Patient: sex M, age 55
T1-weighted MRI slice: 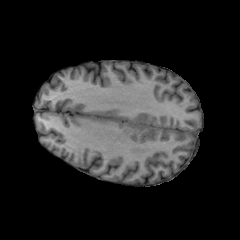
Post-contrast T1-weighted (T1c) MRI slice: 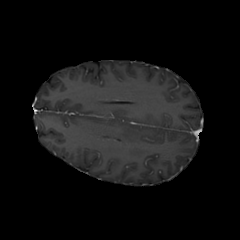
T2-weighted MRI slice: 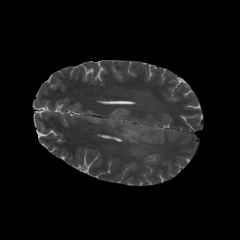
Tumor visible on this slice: yes
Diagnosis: Astrocytoma, IDH-wildtype
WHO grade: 2